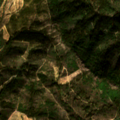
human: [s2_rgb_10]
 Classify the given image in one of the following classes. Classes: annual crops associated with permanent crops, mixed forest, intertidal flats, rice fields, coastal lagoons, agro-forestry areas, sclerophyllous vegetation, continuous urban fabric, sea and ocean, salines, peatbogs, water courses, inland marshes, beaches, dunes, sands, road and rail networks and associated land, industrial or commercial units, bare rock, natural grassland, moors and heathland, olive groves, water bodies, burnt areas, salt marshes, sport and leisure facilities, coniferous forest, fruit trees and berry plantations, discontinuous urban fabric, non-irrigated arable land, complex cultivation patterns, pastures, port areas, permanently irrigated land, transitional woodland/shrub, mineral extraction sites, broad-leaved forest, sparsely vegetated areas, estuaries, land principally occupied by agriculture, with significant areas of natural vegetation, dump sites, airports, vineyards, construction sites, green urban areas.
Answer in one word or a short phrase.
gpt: coniferous forest, transitional woodland/shrub